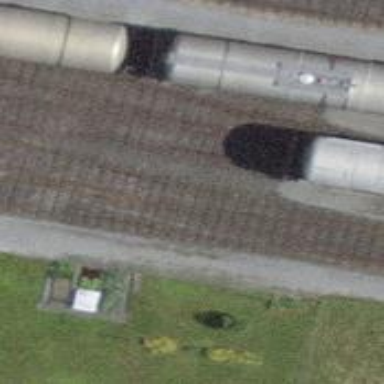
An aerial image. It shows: Single railway spur track.